Interaction volume radius: 10 \u00c5
Interaction volume height: 15 \u00c5
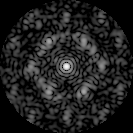
Disorder parameter: 0.6663